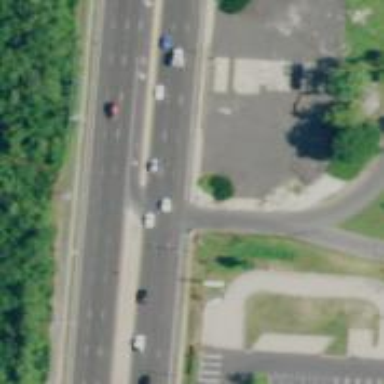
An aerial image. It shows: Primary link road with asphalt surface.